Question: I created a custom lookup field type which works fine. However, there is a context menu for every item in columns of this type.

I to add this context menu.
How to get rid of it?
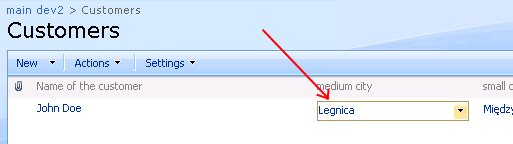
Answer: I solved the problem.
The source list "Cities" had three columns - "Name of the city", "Name of the city (linked to item)" and "Name of the city (linked to item with edit menu)".
When I was creating the "medium city" column in the "Customers" list, I chose "Name of the city" from the drop-down list. I was positive it was the 1st column but it turned out it was the 3rd one.
I modified the code filling the drop-down list with data so it contains no columns and it's working fine now.